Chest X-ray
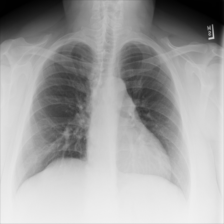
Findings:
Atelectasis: negative
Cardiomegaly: negative
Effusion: negative
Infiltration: negative
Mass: negative
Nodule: negative
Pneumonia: negative
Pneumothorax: negative
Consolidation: negative
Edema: negative
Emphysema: negative
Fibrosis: negative
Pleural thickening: negative
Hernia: negative